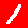
Digit: 1